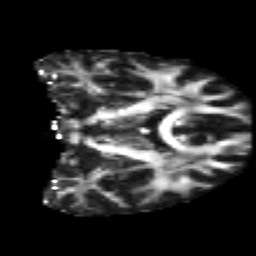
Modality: FA
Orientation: coronal
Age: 39
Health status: ill
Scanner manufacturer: philips
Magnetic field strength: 3 T
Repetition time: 9 s
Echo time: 0.127 s